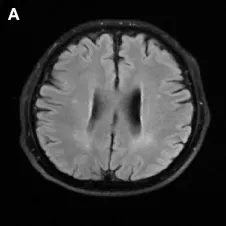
Brain magnetic resonance imaging of the patient. FLAIR sequences (A-E) reveal high signal changes in the periventricular white matter and mild brain atrophy.
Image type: radiology (mri)